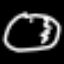
Label: clock